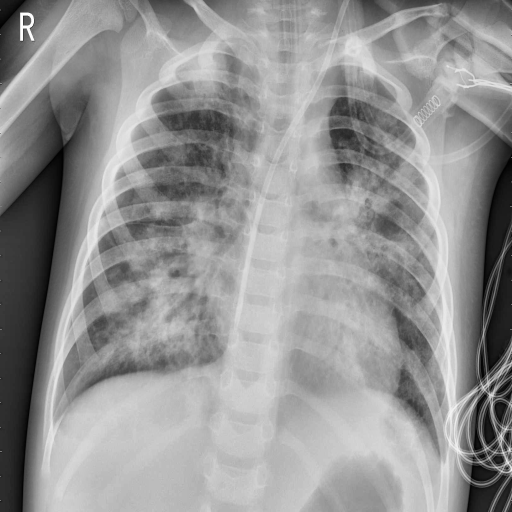
Finding: PNEUMONIA